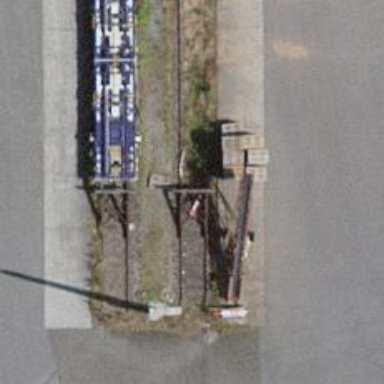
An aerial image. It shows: Railway buffer stop.